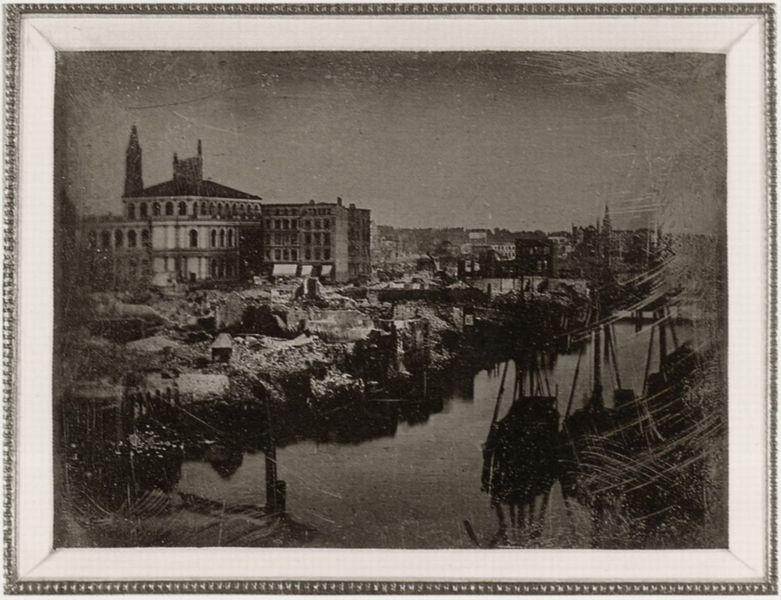
Titel: Blick auf die neue Börse nach dem Brand von 1842
Künstler: Hermann Biow
Standort: Hamburg
Institution: Museum für Kunst und Gewerbe
Schlagwörter: baum, dunkel, felsen, himmel, wasser, weiß, fluss, landschaft, stadt, ufer, fenster, grau, hell, hintergrund, schwarz, dach, gebäude, haus, schloss, wiese, zaun, alt, rahmen, silber, stein, steine, bild, bach, gräser, horizont, häuser, natur, spiegelung, busch, gebüsch, gewässer, hütte, kirche, wasserspiegelung, klassizismus, renaissance, boot, boote, turm, schiff, schiffe, segelboot, düster, ansicht, fassade, italien, venedig, mast, moderne, hütten, rand, hafen, kähne, schutt, masten, krieg, steg, trümmer, zerstörung, finster, ornamente, verzierung, bucht, foto, fotografie, photographie, stadtansicht, bögen, ruine, burg, rechteck, türme, palast, bomben, zypresse, wälder, schwarz-weiss, ruinen, photo, villa, kaputt, walmdach, griechenland, etagen, geschosse, tempel, kreig, fotographie, stockwerke, aufnahme, kratzer, bauschutt, bot, baulücken, getein, trūmmer